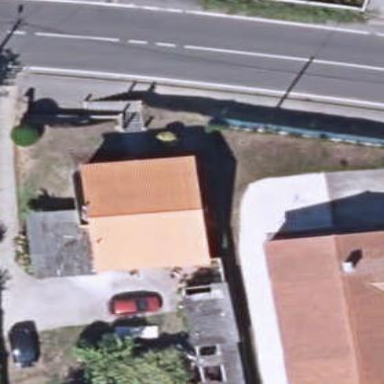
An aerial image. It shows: Simple house.